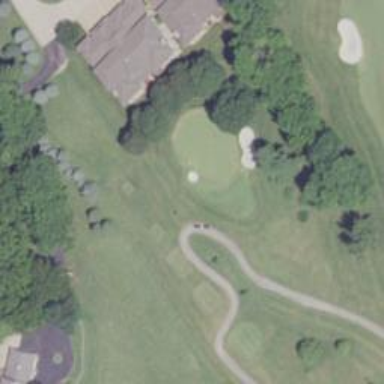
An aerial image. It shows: View of golf hole.